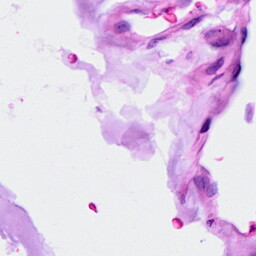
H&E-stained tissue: Ovarian